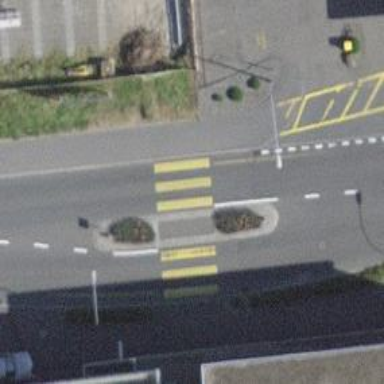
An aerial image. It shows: Uncontrolled zebra crossing with central island.